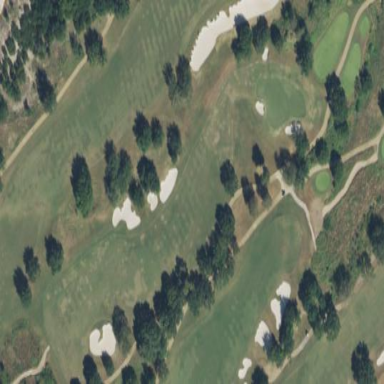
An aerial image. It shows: Pathway for golf carts.